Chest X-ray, AP view. Patient: 42 years old, sex M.
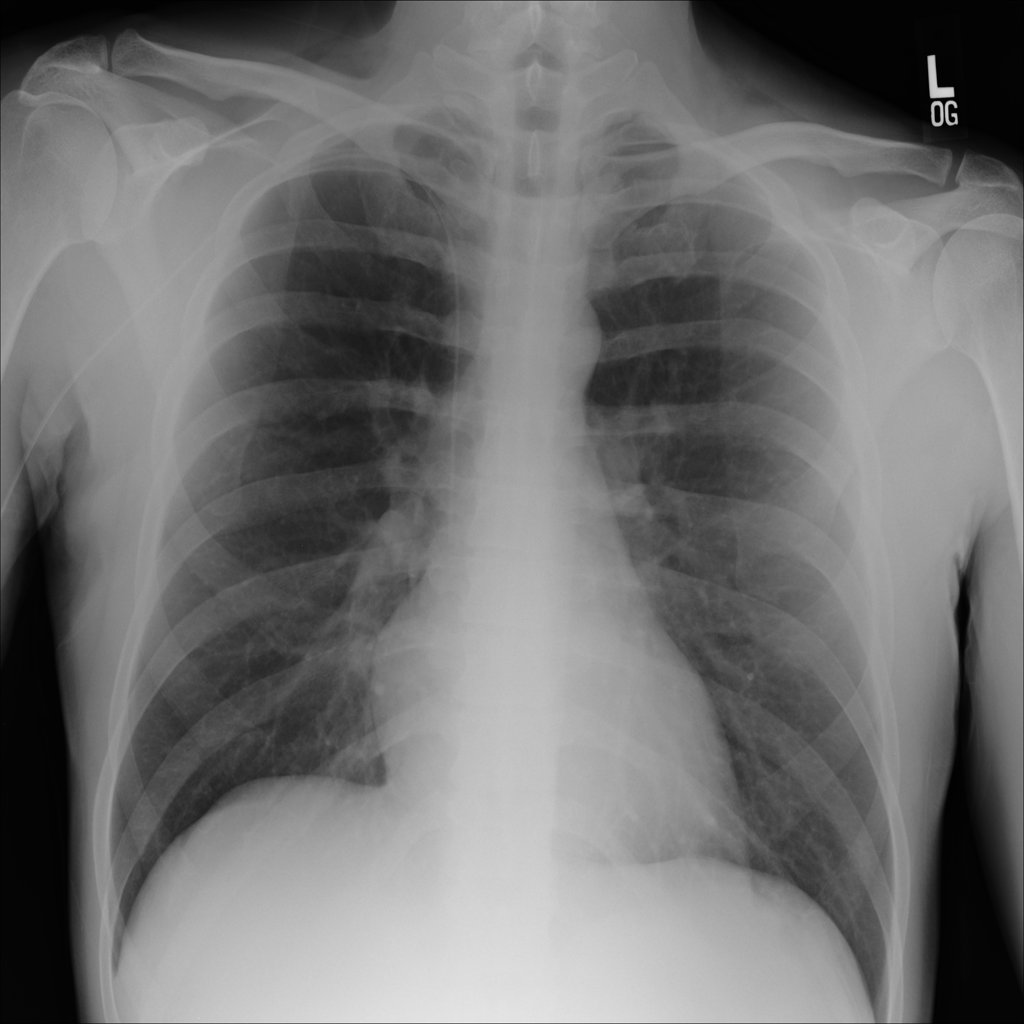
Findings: No Finding